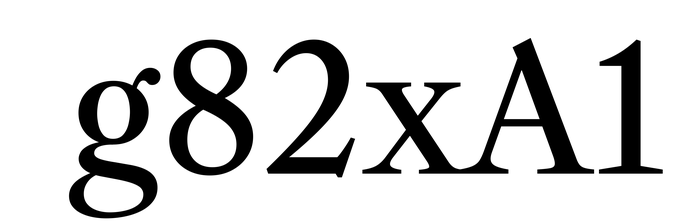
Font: LibreCaslonText_Regular